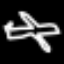
Label: airplane